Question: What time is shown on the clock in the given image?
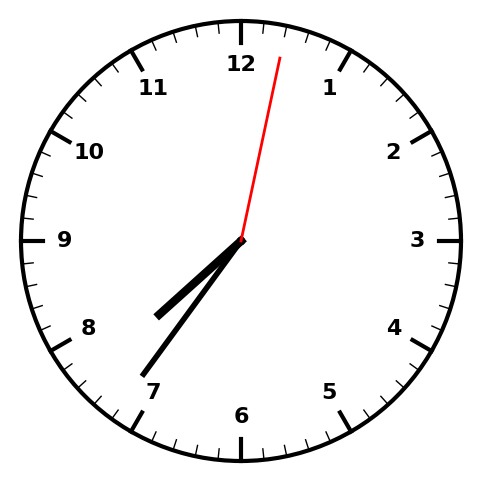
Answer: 07:36:02